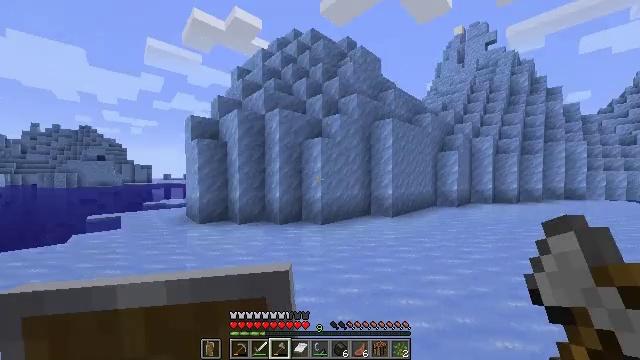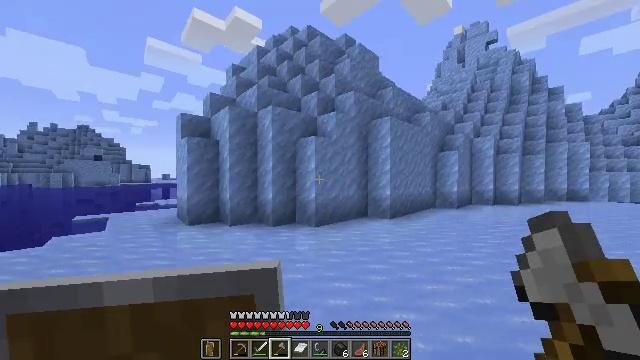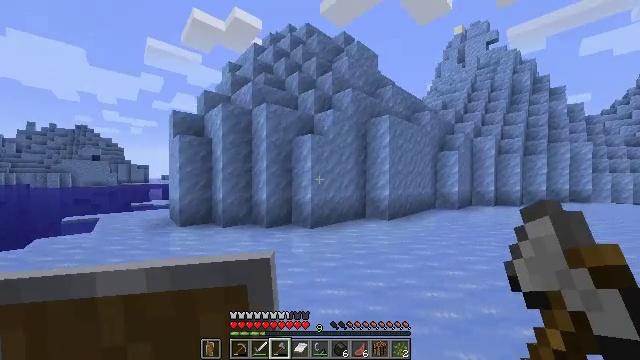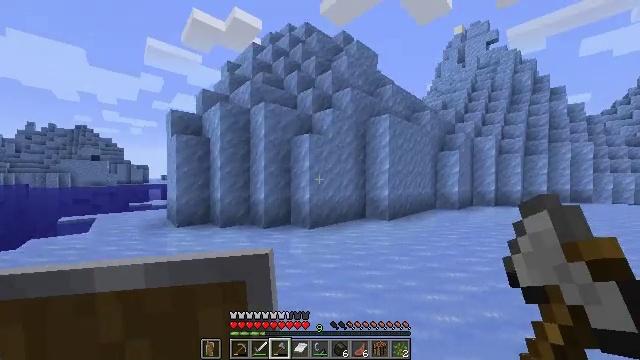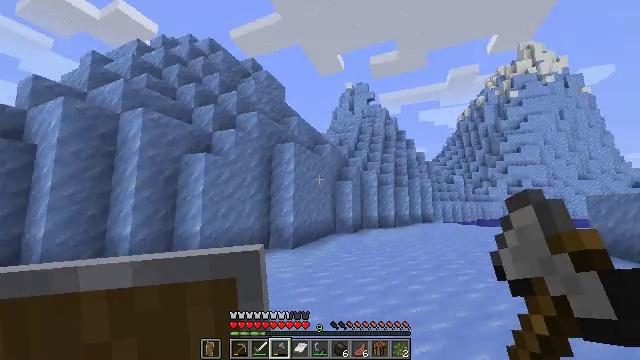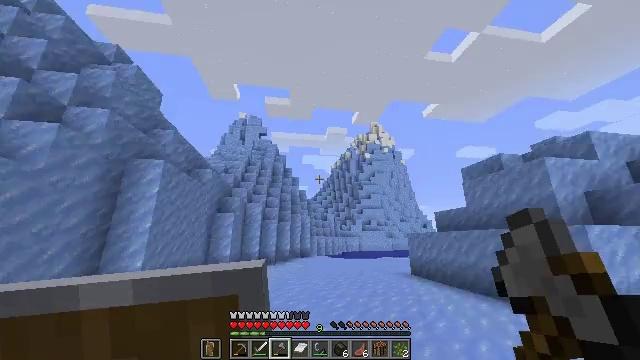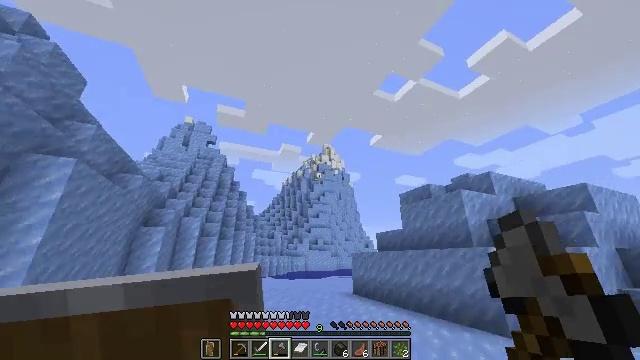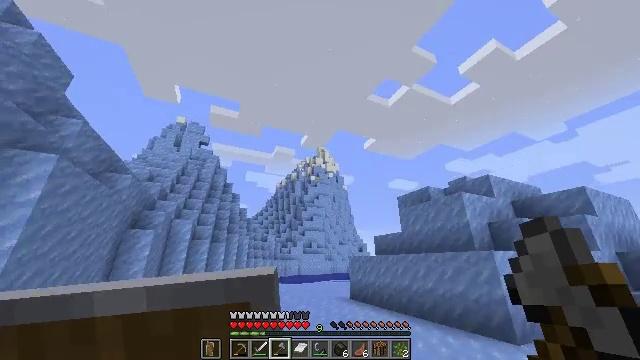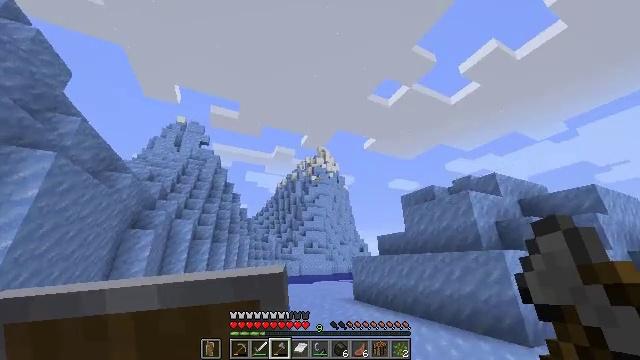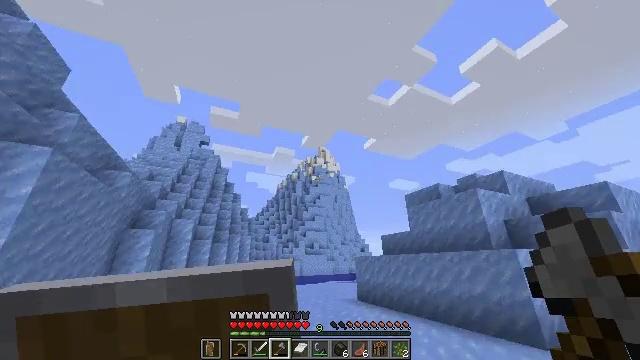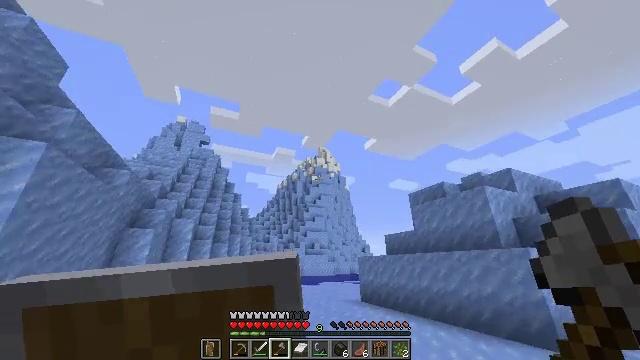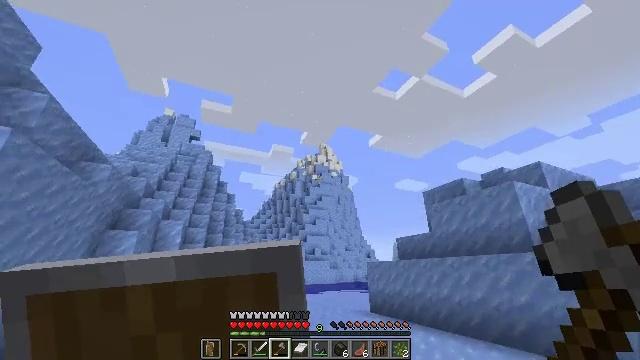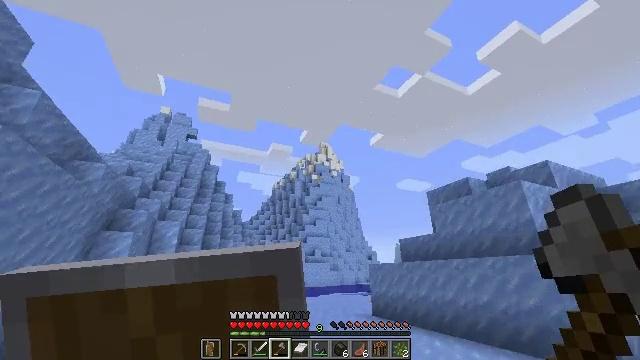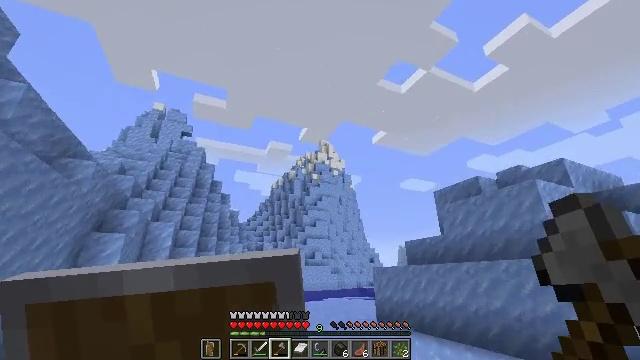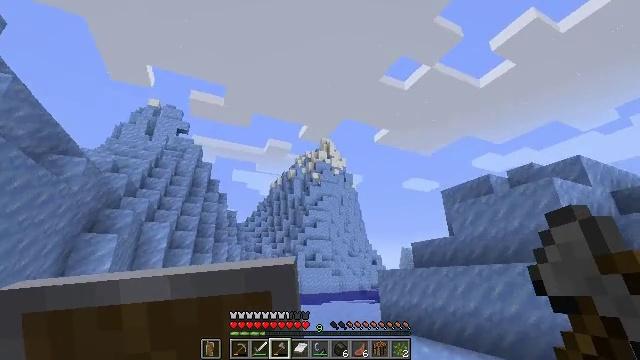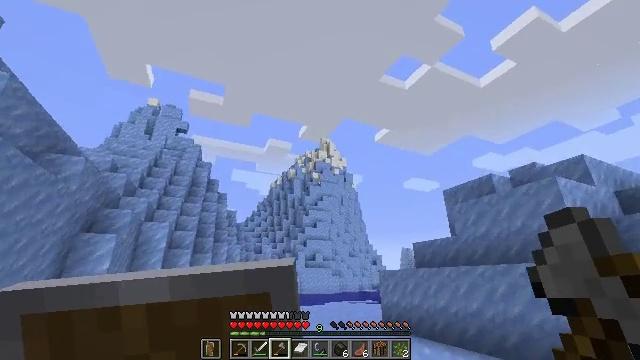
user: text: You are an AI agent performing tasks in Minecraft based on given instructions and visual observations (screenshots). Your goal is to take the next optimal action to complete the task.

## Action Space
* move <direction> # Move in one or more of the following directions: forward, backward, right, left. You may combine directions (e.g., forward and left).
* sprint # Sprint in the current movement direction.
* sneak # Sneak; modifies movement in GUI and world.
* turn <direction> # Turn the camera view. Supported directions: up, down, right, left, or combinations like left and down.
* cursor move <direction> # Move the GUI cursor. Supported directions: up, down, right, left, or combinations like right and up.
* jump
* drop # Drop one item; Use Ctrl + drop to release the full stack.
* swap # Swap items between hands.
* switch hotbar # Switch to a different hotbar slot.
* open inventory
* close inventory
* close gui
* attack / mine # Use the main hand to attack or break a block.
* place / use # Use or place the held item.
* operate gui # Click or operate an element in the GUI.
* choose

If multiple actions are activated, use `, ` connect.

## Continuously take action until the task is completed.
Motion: motion action
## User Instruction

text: Gather packed ice blocks.
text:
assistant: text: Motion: move forward
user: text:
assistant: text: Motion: move forward
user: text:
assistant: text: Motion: move forward
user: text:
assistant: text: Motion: move forward, turn right and up
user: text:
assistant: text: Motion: move forward, turn right and up
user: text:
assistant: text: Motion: move forward, turn right and up
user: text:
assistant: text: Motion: move forward, turn right
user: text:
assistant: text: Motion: move forward
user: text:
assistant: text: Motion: move forward
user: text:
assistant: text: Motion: no_op
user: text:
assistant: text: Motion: no_op
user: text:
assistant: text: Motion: no_op
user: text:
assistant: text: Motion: no_op
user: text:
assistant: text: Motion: no_op
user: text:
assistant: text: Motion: no_op
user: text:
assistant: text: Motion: no_op
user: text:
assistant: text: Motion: turn left and down
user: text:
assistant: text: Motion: turn left and down
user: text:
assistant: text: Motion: turn left and down
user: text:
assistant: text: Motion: no_op
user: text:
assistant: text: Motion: turn down
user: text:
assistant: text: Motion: open gui
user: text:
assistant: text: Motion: no_op
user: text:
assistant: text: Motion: no_op
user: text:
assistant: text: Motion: no_op
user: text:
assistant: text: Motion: no_op
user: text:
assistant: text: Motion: no_op
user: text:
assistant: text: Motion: no_op
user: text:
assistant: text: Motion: no_op
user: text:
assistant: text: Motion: no_op